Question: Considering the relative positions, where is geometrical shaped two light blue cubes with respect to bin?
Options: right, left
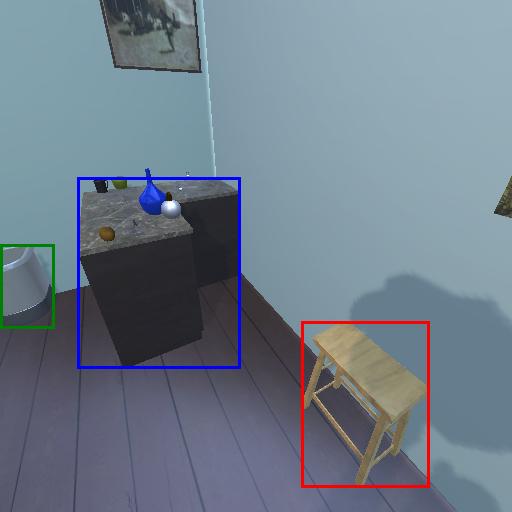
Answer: right